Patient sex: M
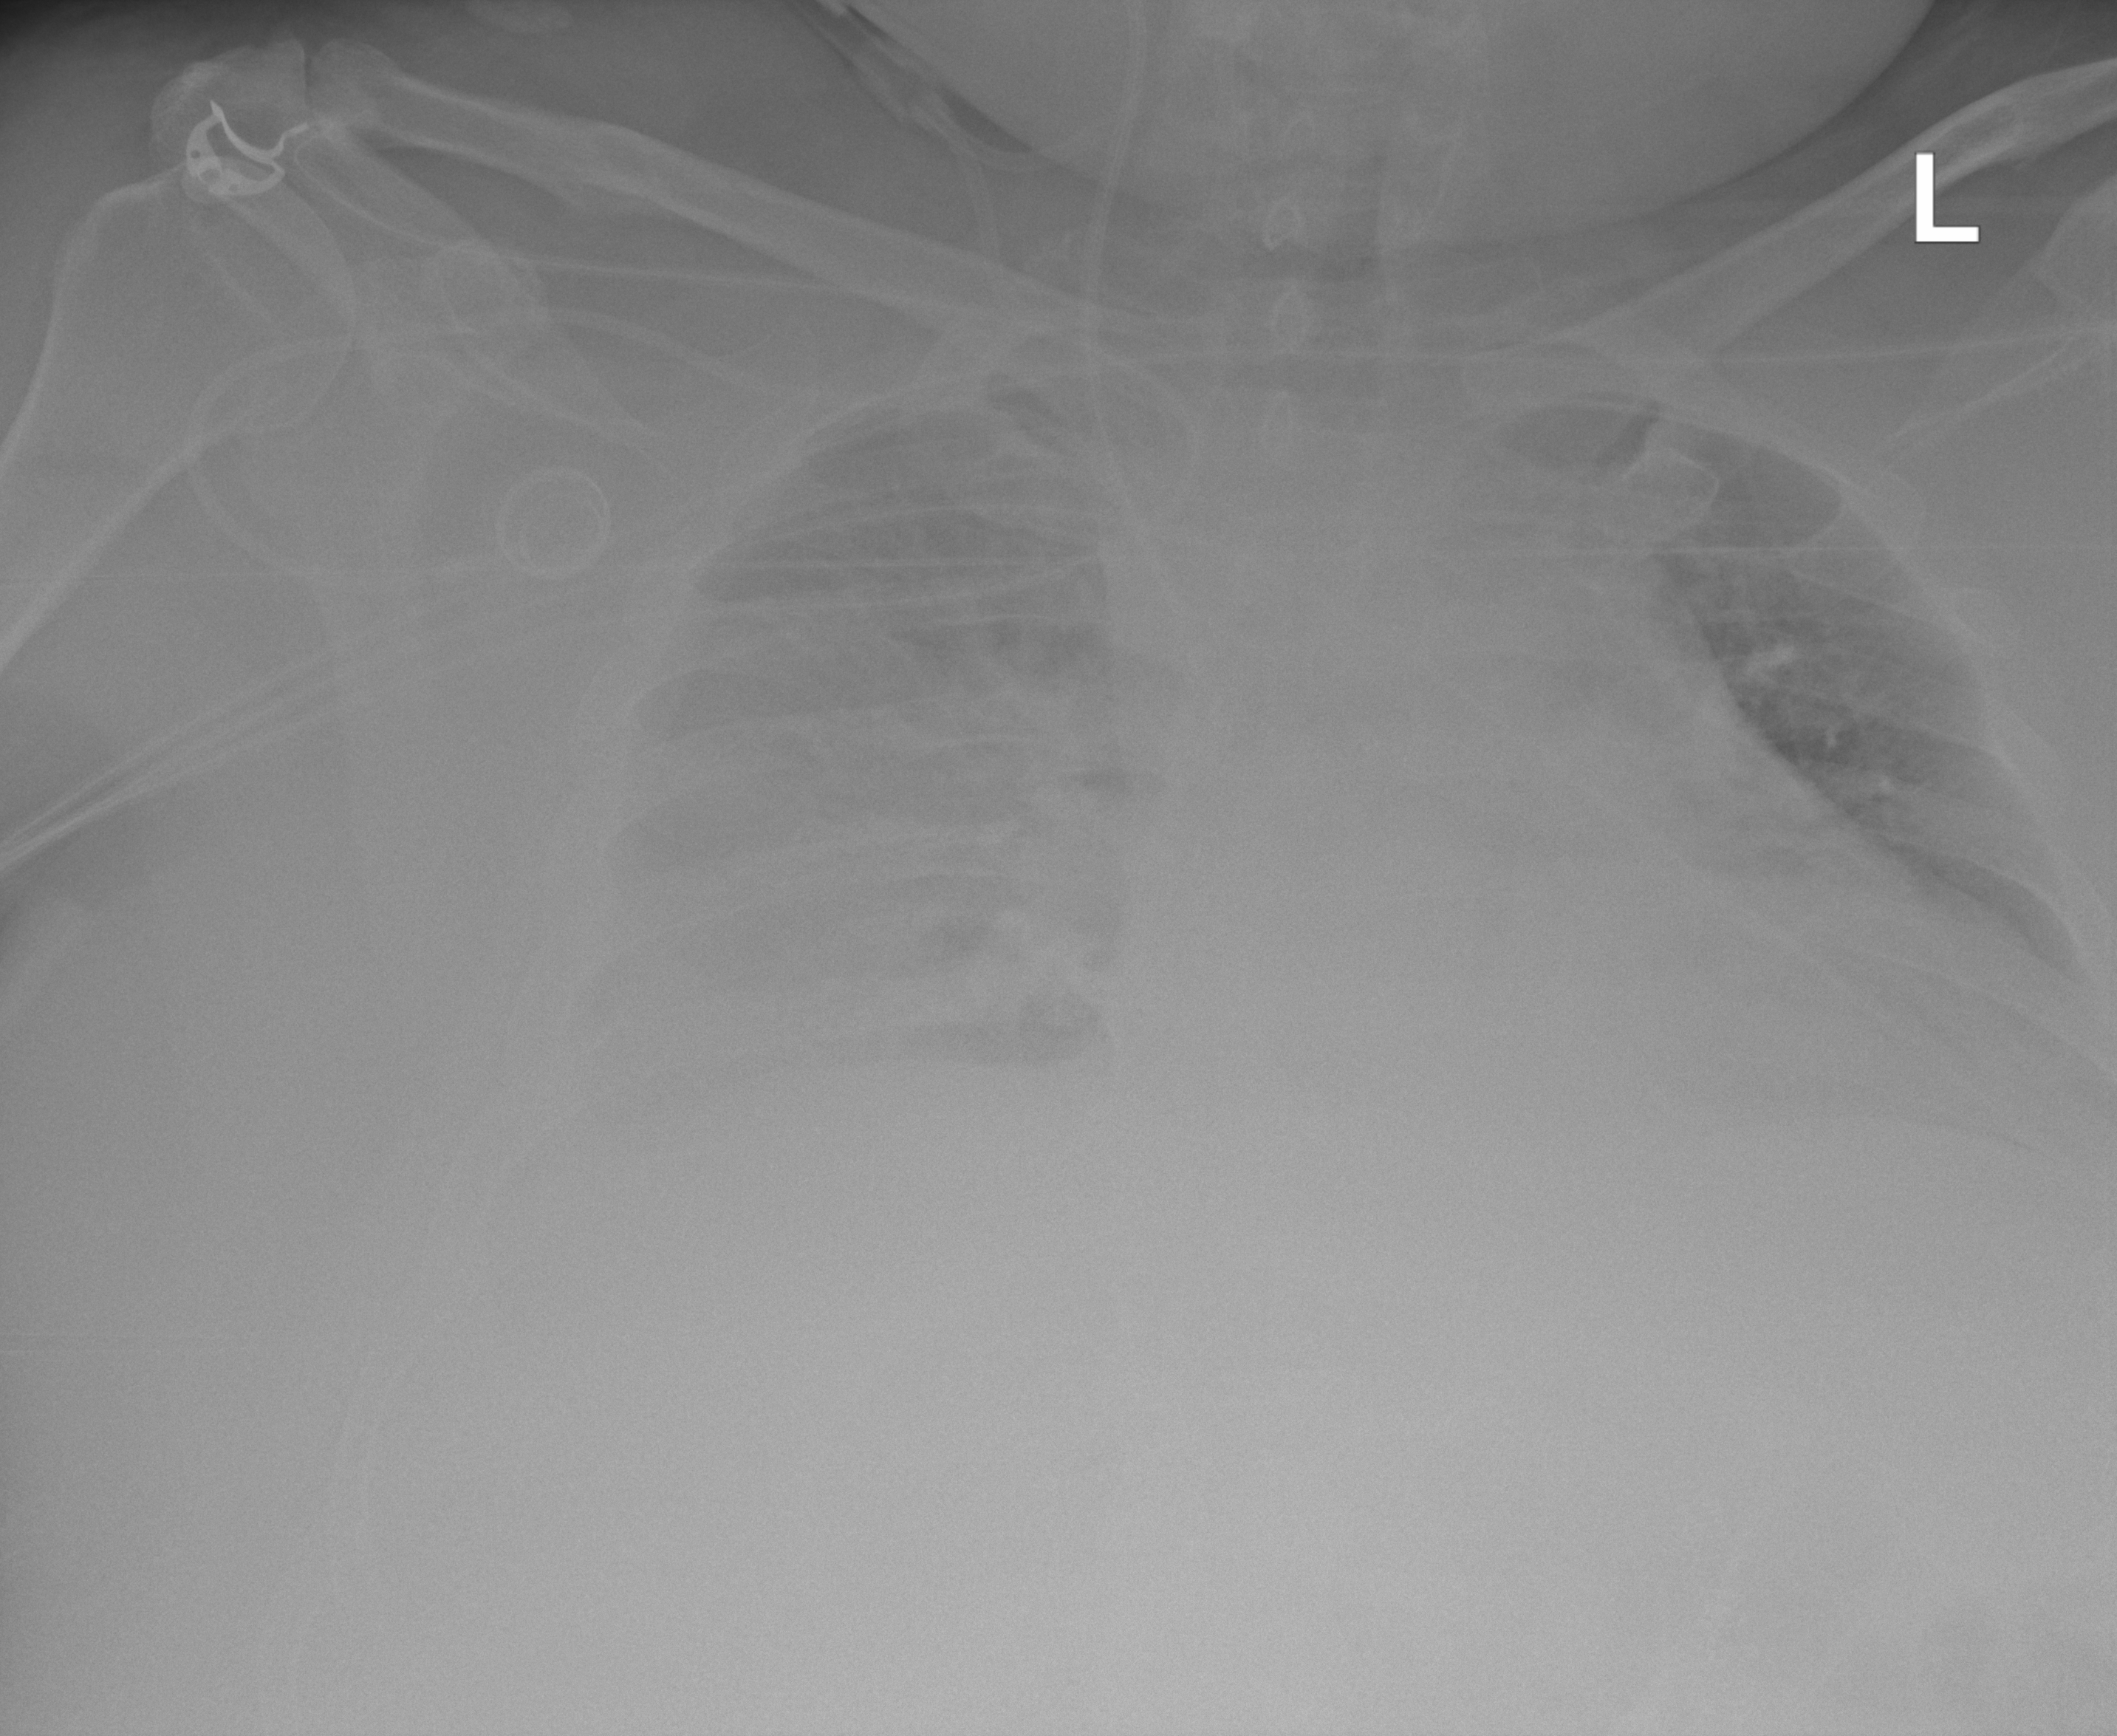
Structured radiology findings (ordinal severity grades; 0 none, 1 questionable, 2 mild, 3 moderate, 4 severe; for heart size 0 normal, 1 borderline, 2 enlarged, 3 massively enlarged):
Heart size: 2
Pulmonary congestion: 0
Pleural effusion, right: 3
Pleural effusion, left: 2
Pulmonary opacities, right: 2
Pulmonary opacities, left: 1
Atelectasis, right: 3
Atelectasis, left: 2